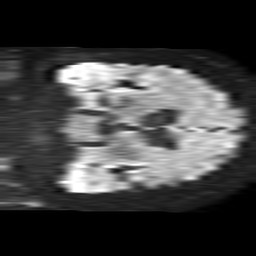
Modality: TRACE
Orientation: coronal
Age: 61
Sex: male
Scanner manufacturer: philips
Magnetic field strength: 1.5 T
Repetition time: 4.6 s
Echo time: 0.09478 s